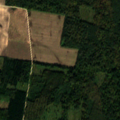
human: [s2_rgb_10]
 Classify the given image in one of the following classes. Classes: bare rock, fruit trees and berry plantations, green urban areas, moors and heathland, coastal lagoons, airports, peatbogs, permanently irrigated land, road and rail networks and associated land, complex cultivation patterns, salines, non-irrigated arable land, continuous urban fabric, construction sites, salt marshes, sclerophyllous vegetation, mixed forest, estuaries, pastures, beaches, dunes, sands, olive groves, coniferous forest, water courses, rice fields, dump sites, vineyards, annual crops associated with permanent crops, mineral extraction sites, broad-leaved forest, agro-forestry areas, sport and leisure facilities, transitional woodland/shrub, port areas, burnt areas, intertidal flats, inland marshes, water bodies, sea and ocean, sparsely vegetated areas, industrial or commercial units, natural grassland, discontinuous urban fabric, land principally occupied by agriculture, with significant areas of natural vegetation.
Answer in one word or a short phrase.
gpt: non-irrigated arable land, broad-leaved forest, transitional woodland/shrub